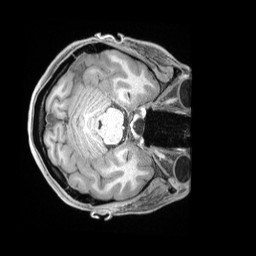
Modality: T1w
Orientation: axial
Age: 23
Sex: female
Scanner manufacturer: siemens
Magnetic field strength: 3 T
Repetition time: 2.4 s
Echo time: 0.00226 s